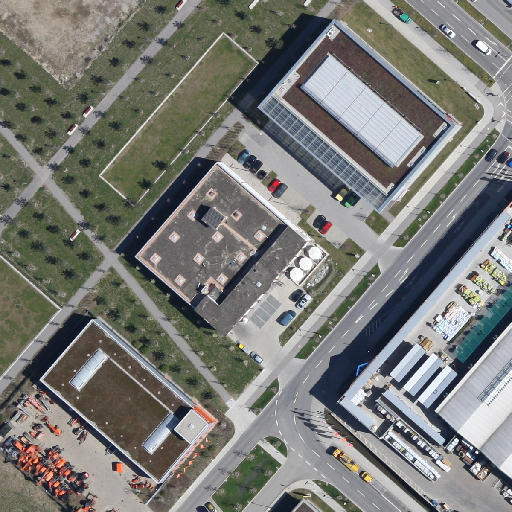
Referring expression: heavy-duty vehicle